Interaction volume radius: 10 \u00c5
Interaction volume height: 20 \u00c5
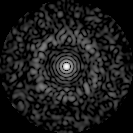
Disorder parameter: 0.8191